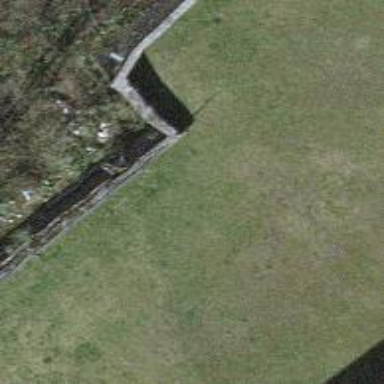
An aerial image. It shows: Retaining wall.